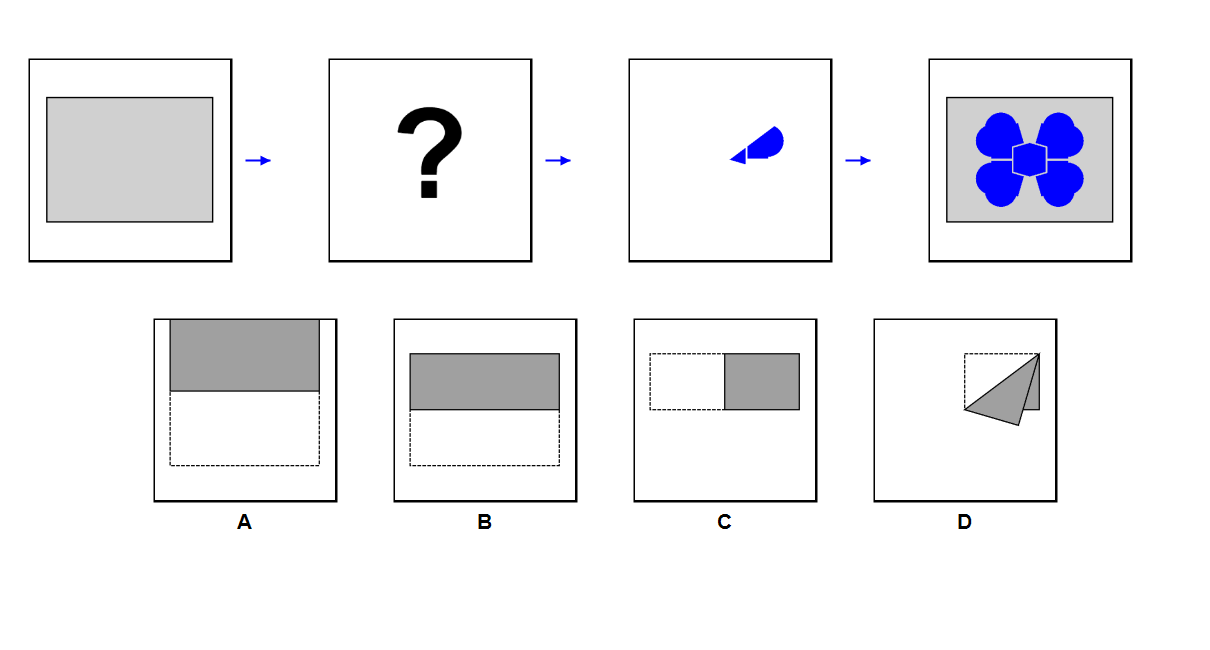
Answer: A